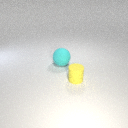
small yellow rubber cylinder in front of large cyan rubber sphere